Aerial crown-view tile of a tropical tree (Barro Colorado Island, Panama), acquired 20241014:
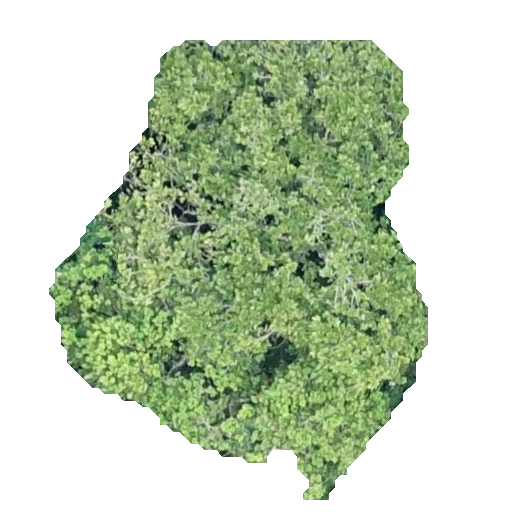
Species: Anacardium excelsum
GBIF accepted scientific name: Anacardium excelsum
Crown area: 186.399 m²